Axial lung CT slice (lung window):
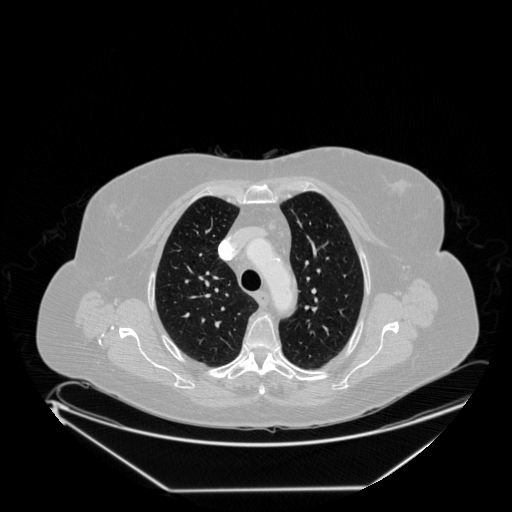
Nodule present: no